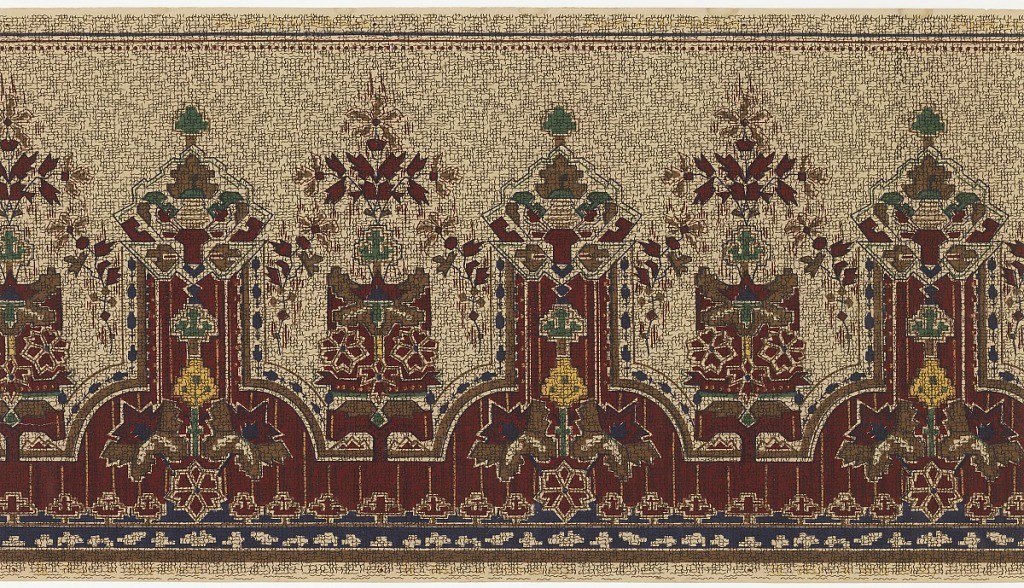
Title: Frieze
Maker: S.A. Maxwell & Co.
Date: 1905–1915
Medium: Machine-printed paper
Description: Aesthetic movement-inspired frieze features a horizontal repeat of highly stylized, geometric floral elements.  The top edge of the panel is decorated with thin lines and a beaded border. An area of beige background extends downward from the top edge, ending with a sort of "cut cardwork" border. Extending up from the bottom edge of the panel is an area of dark red, with thin vertical stripes, which interlocks with the beige border. A stripe of dark blue with a pattern of geometric whit shapes runs along the bottom edge of the panel. An allover grid pattern made of tiny, wiggly lines adds texture. This pattern was printed in shades of red, yellow, blue, green and brown on a beige ground.